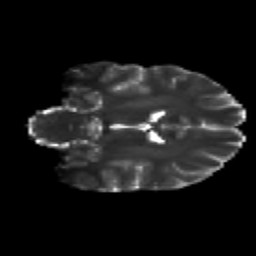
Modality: T2w
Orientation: coronal
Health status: healthy
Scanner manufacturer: siemens
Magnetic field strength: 3 T
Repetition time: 12 s
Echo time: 0.092 s